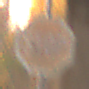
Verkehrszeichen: Stop
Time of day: SunriseSunset
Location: Roofed (Suburban)
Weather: Clear
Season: NotSpecified
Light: Natural